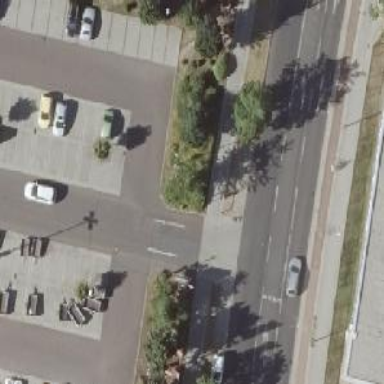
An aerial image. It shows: Road with "give way" sign.